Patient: sex M, age 43
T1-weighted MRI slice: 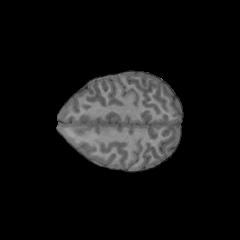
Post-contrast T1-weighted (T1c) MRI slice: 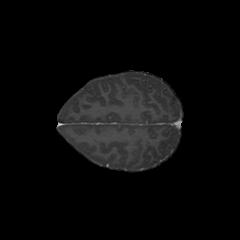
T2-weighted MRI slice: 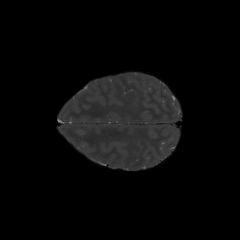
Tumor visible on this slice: no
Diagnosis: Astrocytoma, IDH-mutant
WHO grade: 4